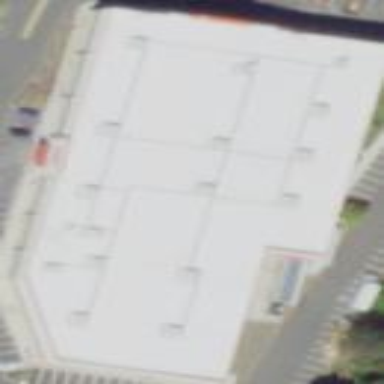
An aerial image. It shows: Building.